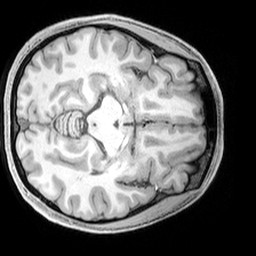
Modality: T1w
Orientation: axial
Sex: female
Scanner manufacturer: siemens
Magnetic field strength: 3 T
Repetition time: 2.3 s
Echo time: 0.00226 s